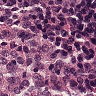
Metastatic tissue present: no